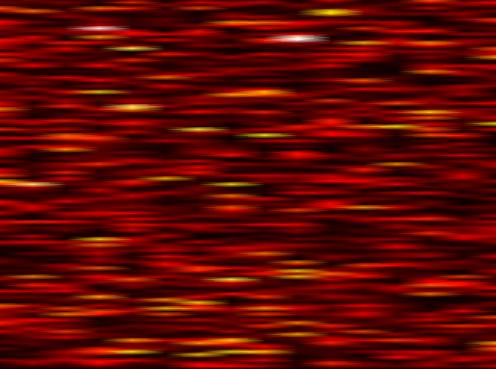
Label: FBMC